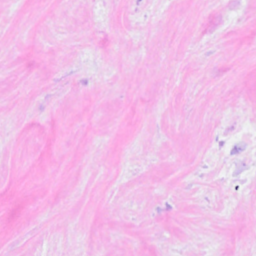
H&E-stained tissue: Breast